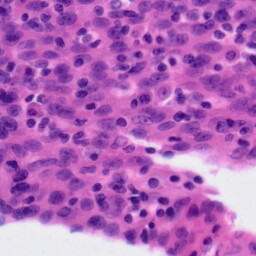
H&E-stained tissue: Tonsil